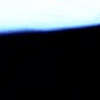
Label: space